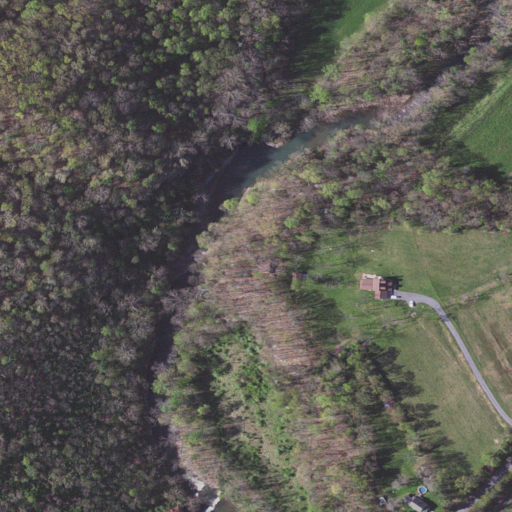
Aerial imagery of depression(s) in Virginia named The Sinks containing deciduous forest, pasture, mixed forest, open development, high intensity development, and low intensity development